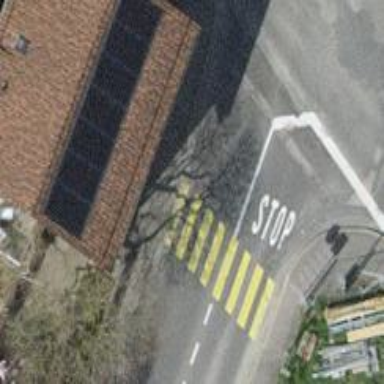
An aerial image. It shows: Sidewalk along the footway.